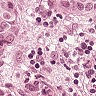
Metastatic tissue present: yes